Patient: sex M, age 23
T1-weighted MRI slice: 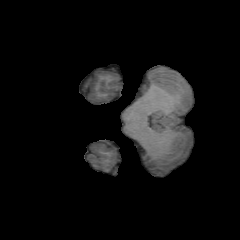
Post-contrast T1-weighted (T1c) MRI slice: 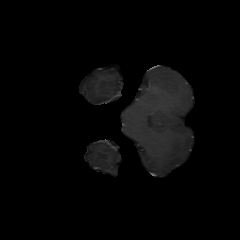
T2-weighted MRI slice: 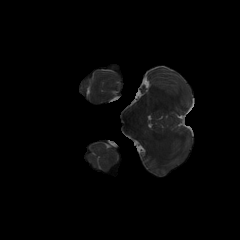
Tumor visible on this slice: no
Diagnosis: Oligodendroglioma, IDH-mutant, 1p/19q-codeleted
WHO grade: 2